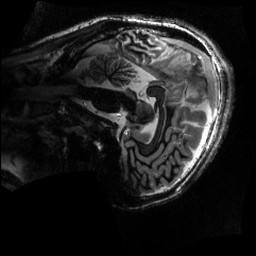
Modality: MP2RAGE
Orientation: sagittal
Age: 20
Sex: male
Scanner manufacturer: siemens
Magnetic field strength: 6.98 T
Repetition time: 6 s
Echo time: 0.00283 s